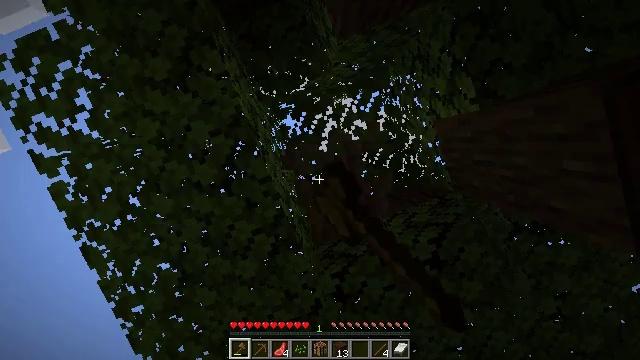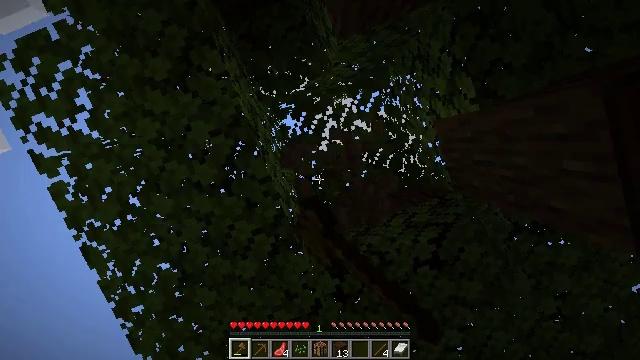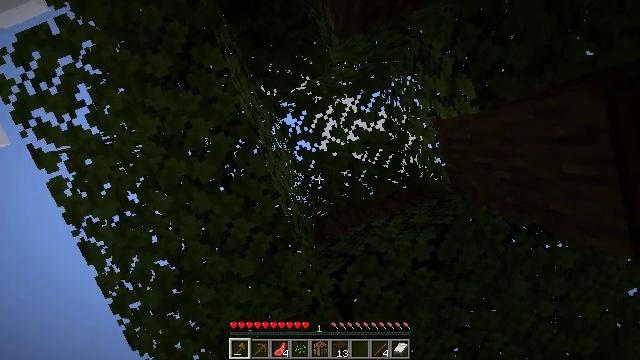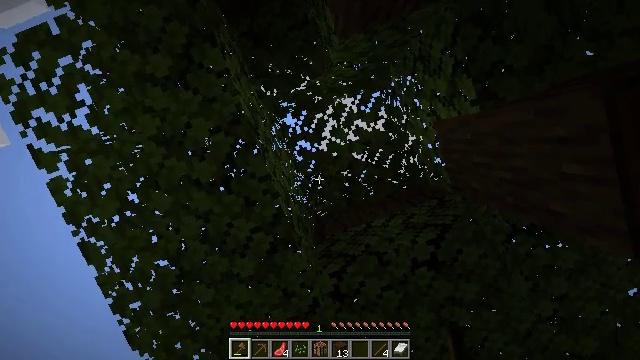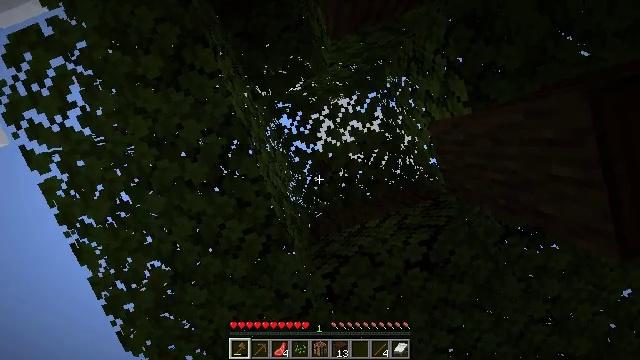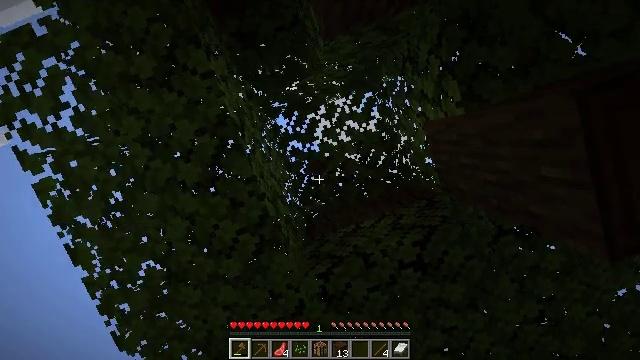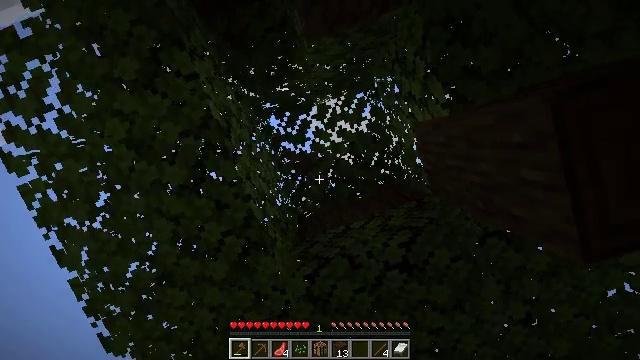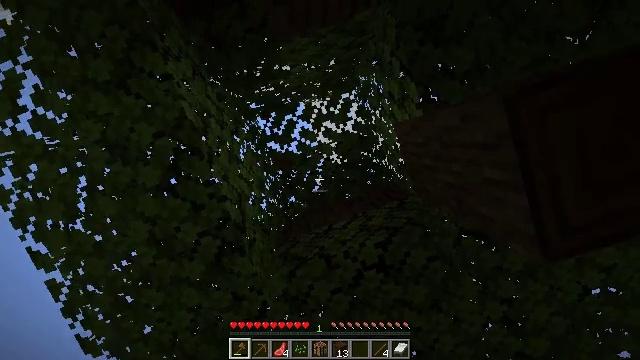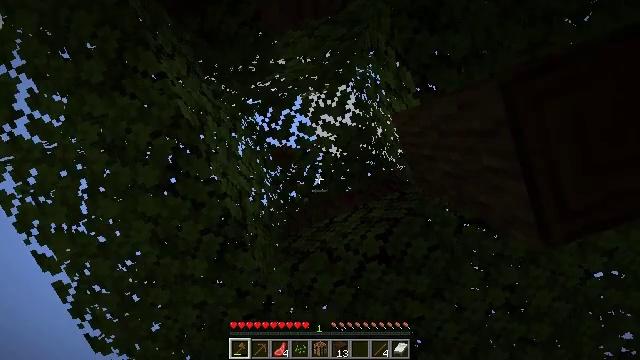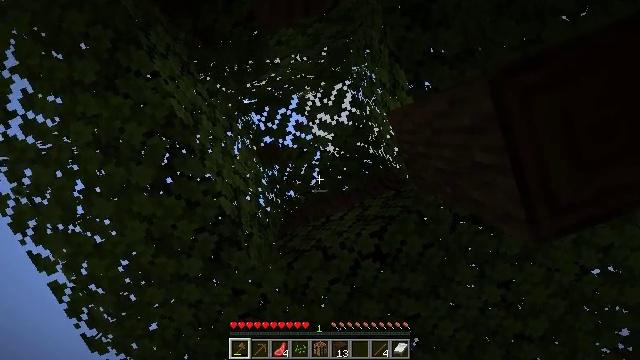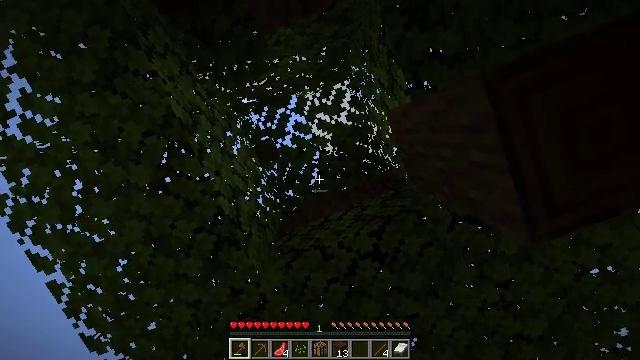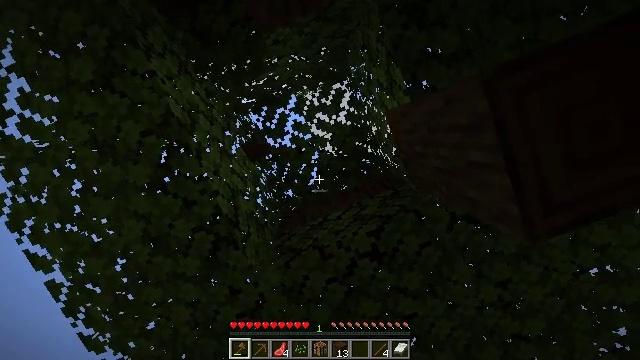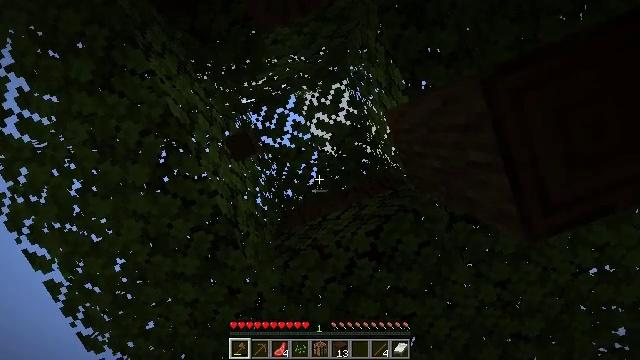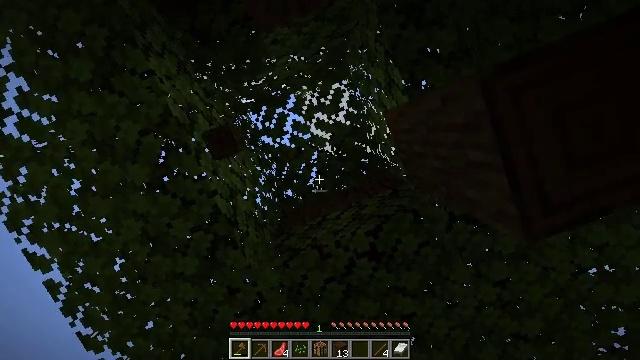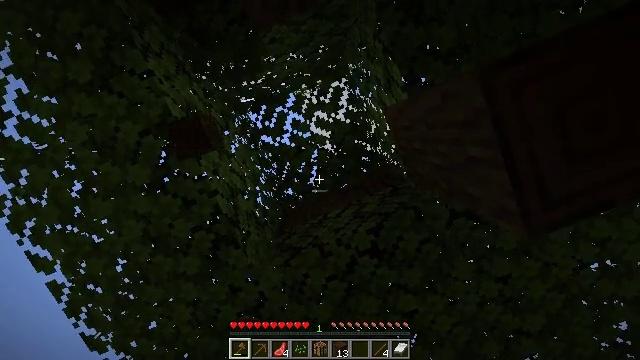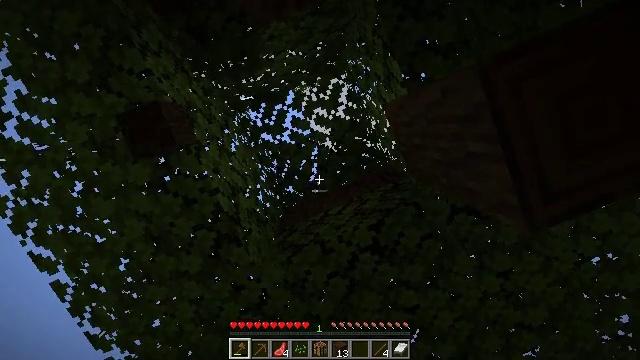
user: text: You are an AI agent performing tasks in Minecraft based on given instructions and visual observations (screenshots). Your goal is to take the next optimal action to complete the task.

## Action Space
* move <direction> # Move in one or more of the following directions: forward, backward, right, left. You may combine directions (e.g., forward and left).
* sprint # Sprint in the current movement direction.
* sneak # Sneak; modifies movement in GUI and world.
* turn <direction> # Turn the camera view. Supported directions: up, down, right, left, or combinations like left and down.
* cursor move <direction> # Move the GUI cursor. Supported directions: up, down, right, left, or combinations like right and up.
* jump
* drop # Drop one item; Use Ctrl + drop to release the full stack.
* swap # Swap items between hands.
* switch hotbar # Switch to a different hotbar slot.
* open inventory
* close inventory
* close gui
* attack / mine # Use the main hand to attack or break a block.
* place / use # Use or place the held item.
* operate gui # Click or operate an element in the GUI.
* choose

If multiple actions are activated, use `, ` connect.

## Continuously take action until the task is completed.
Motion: motion action
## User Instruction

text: Break the sweet berry bush to collect berries.
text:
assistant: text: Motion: attack / mine
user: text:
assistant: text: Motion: attack / mine
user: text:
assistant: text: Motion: attack / mine
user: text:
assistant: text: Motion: move right, attack / mine
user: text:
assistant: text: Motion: move right, attack / mine
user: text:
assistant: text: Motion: move right, attack / mine
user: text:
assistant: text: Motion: no_op
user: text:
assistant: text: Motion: turn left and down
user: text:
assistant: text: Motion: no_op
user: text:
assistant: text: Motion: no_op
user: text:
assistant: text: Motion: no_op
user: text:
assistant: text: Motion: no_op
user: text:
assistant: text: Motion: no_op
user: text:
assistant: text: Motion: no_op
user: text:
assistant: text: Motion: no_op
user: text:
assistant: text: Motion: turn left and down
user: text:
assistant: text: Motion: turn left and down
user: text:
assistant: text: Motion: turn left and down
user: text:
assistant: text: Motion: move left, turn left and down
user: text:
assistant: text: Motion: move left, turn left and down
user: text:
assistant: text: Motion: move left, turn left and down
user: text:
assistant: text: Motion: move forward and move left, turn left and down
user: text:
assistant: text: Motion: move forward and move left, turn left and down
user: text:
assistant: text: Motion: move forward, turn left and down
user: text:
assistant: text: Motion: move forward, turn left and down
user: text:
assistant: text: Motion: move forward
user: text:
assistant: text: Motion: move forward, sprint
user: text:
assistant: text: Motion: move forward, sprint
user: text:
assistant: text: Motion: move forward, sprint
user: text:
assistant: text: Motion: move forward, sprint